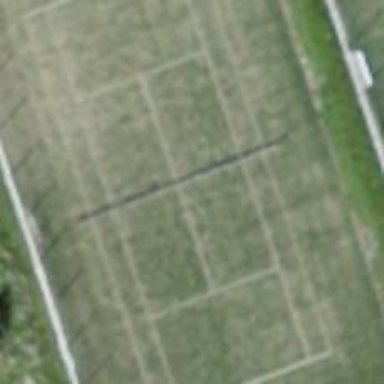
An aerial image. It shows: Tennis court on pitch designated for leisure land.